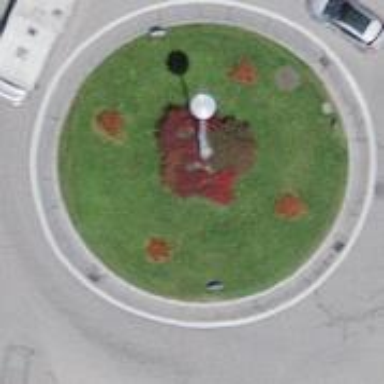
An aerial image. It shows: Secondary road with asphalt surface leading to roundabout.